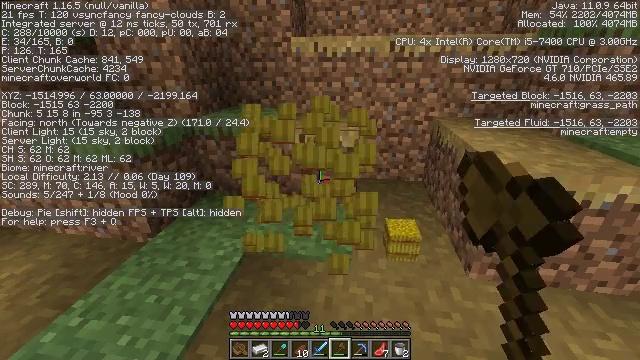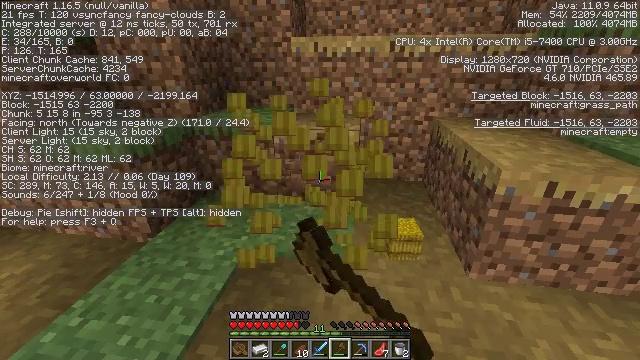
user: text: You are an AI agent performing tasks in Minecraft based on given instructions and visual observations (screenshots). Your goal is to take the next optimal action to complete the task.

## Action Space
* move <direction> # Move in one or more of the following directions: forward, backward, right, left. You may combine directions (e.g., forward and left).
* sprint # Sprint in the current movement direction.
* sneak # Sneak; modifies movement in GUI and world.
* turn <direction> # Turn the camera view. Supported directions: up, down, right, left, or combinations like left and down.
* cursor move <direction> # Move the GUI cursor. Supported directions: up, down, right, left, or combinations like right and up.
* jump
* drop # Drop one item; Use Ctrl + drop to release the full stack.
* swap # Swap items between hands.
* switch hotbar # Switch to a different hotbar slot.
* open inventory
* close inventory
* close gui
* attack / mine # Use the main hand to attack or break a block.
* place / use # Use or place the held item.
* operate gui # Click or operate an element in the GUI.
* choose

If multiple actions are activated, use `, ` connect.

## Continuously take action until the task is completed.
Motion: motion action
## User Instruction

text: Harvest hay blocks from the village.
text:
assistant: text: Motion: attack / mine
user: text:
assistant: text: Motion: attack / mine